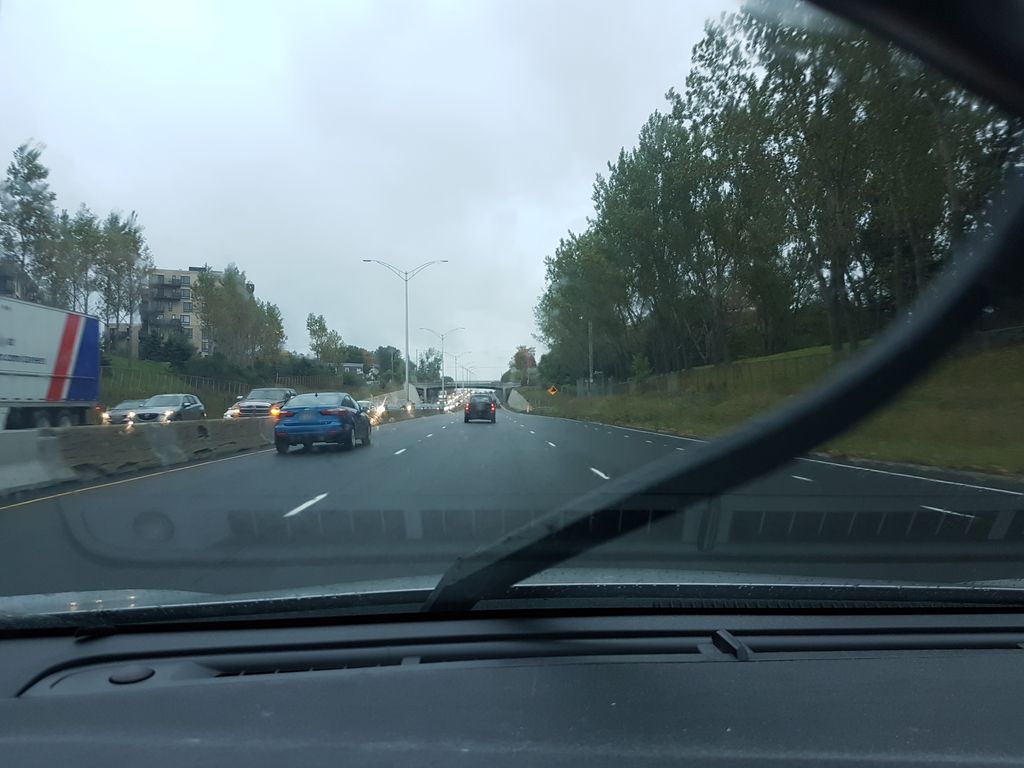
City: quebec_city